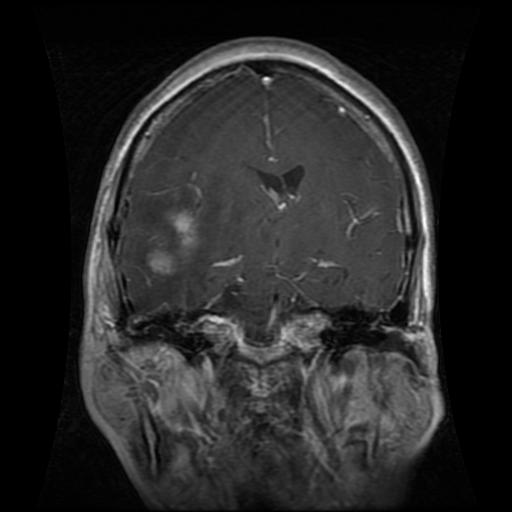
Label: glioma